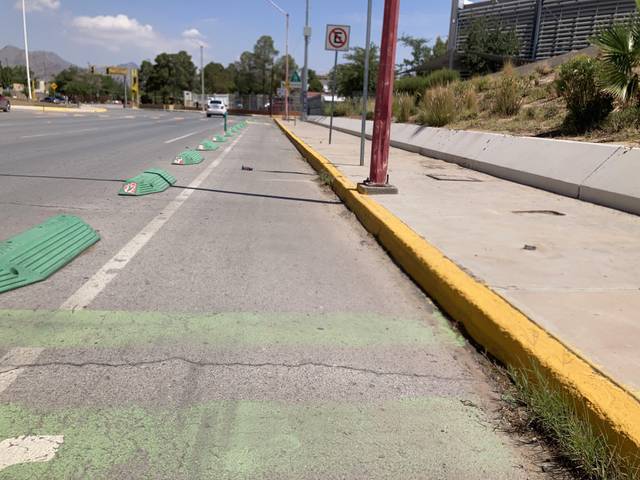
Region: Mexico
Coordinates: 31.744, -106.444